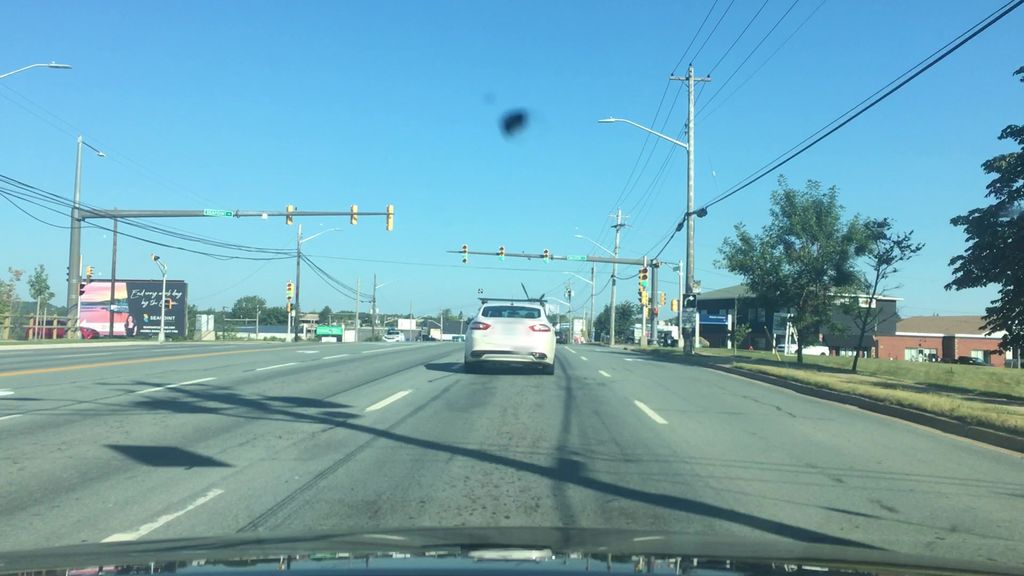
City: halifax